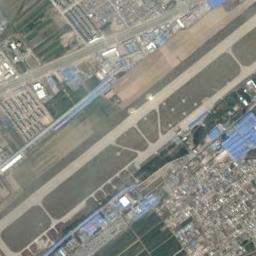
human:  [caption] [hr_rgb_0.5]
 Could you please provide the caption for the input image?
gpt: An airport with two parallel runways on the lawn and dense residential areas around the airport .

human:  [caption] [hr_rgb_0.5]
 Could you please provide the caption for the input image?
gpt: An airport is surrounded by many buildings .

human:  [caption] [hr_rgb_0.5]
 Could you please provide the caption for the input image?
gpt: An airport with a runway and many buildings is surrounded by a residential area and brown farmland .

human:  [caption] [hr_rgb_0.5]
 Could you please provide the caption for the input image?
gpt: There are many buildings near the airport, And no vegetation near the airport .

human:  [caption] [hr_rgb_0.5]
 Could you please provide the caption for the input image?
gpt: There are blue buildings on one side of the runway .